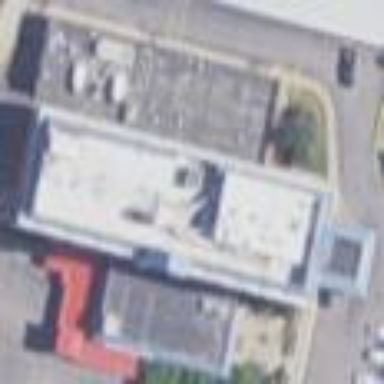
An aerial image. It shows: Hotel building.